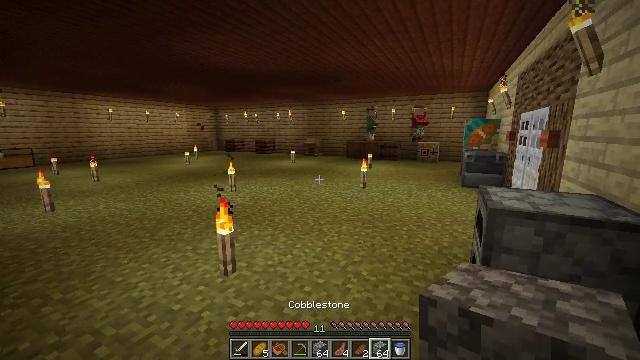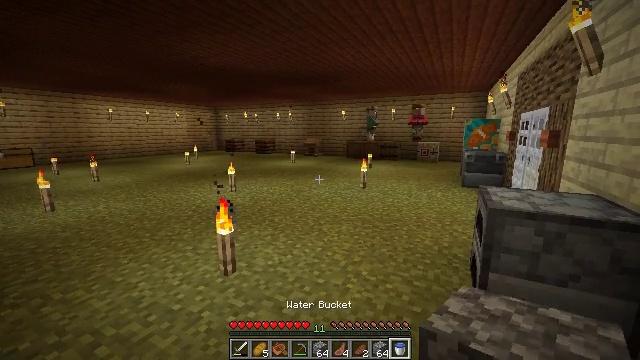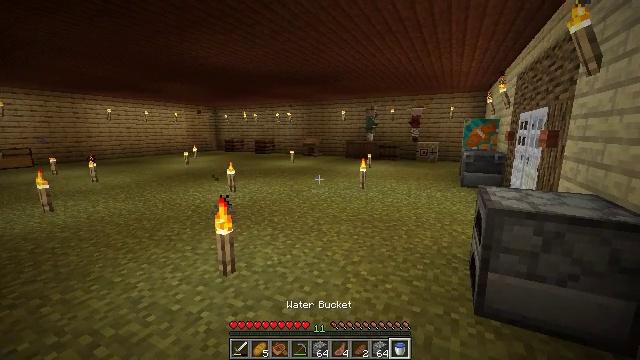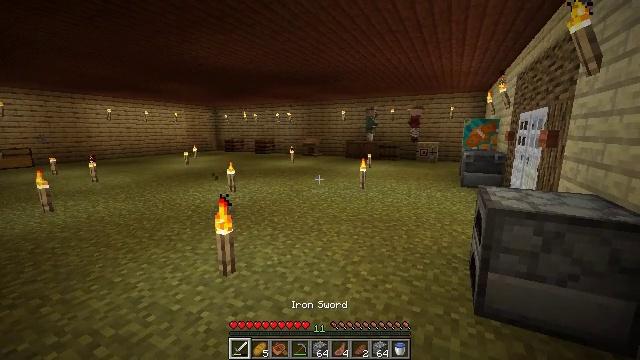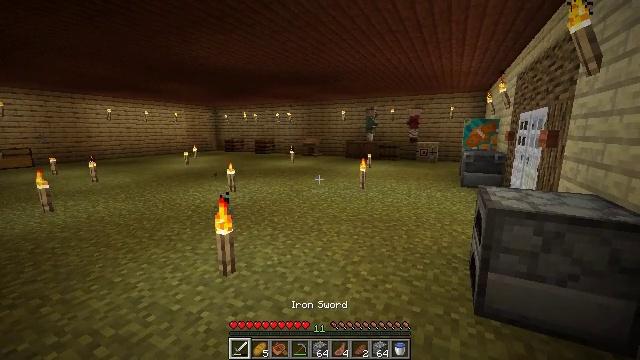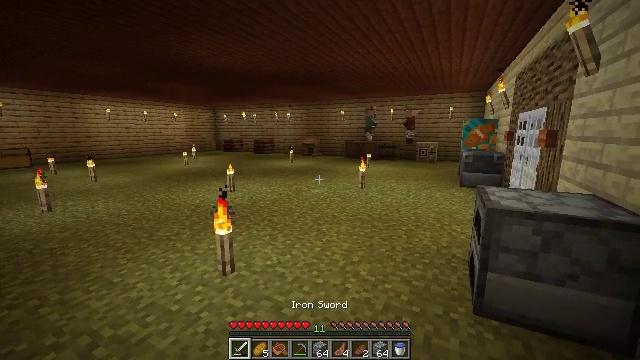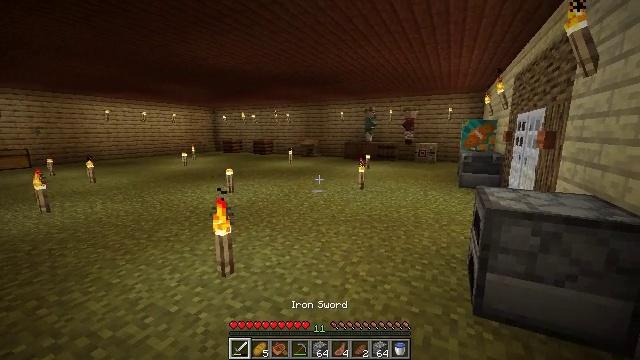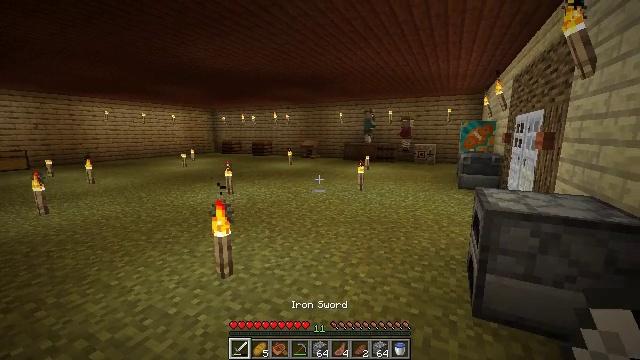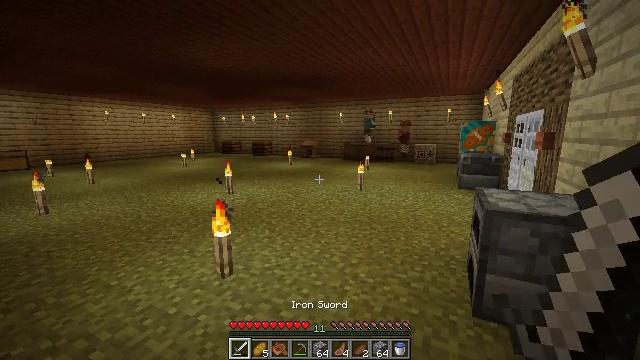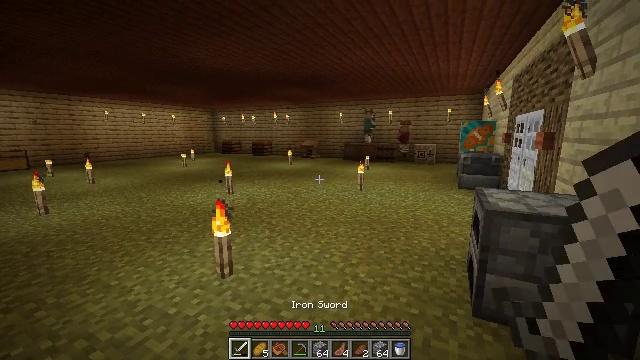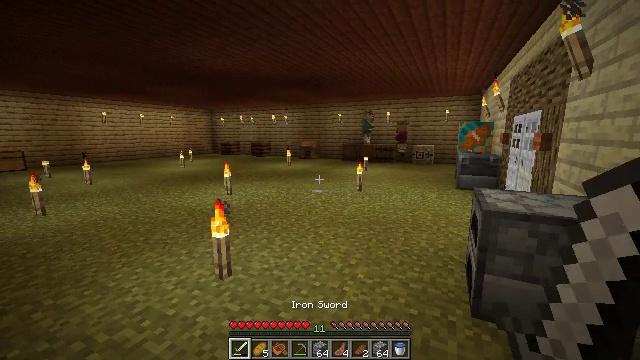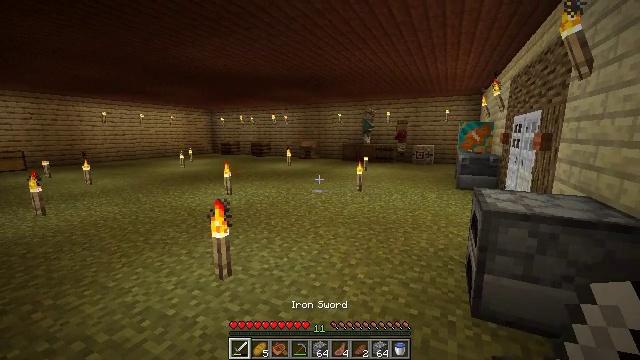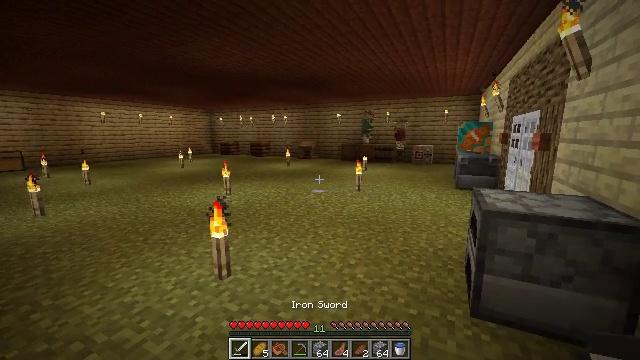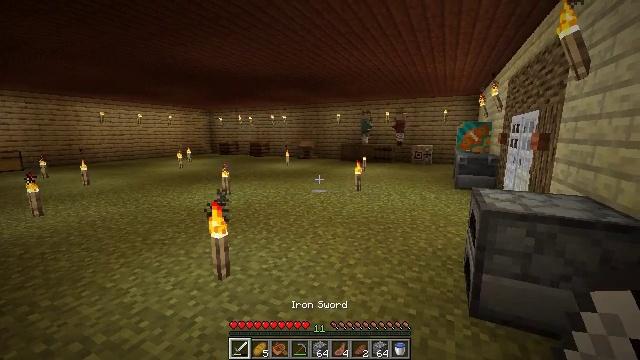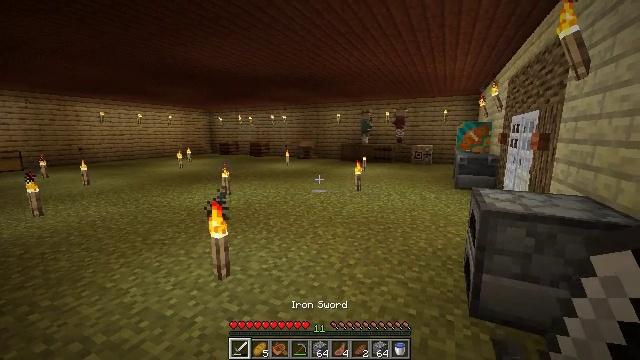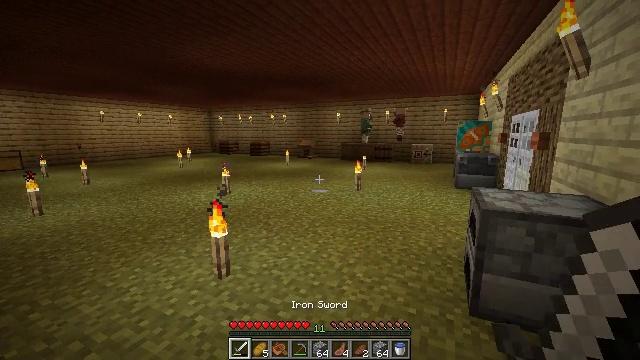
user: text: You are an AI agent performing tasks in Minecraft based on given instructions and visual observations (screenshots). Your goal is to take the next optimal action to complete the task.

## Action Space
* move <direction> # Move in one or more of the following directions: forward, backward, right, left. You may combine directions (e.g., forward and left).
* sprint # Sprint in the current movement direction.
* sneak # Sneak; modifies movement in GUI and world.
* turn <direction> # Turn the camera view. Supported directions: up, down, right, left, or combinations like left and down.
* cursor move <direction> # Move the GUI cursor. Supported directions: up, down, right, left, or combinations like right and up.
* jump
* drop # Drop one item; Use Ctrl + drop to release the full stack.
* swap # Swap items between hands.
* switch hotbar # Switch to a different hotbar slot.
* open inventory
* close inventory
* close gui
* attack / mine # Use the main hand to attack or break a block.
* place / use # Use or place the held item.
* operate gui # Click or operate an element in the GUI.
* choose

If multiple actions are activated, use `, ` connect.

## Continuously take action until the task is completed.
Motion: motion action
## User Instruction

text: Drop a bread.
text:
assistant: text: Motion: no_op
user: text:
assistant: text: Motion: no_op
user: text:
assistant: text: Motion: no_op
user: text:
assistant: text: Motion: no_op
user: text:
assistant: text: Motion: no_op
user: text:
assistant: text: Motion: no_op
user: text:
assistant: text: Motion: no_op
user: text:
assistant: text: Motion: no_op
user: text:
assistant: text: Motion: no_op
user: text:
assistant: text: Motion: no_op
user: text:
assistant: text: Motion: no_op
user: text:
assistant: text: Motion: no_op
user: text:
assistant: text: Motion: no_op
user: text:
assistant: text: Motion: no_op
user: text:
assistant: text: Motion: no_op
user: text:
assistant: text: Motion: no_op
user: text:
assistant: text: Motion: no_op
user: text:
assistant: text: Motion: no_op
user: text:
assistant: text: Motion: no_op
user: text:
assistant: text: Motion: no_op
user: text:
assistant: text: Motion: no_op
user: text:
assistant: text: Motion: no_op
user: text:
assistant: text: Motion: no_op
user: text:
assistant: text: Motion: no_op
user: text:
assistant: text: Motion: no_op
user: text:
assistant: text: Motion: no_op
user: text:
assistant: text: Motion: no_op
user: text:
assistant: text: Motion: no_op
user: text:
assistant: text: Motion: no_op
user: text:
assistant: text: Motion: no_op